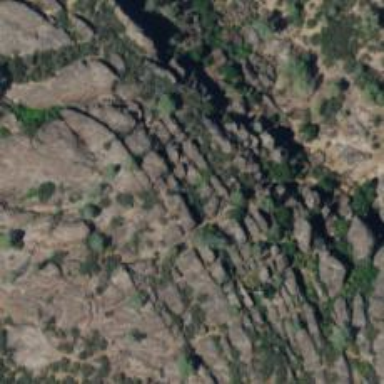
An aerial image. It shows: Climbing crag.